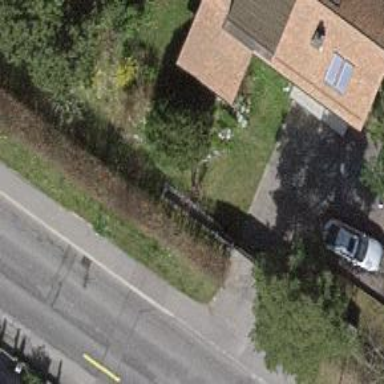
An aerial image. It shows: Deciduous broadleaved tree in garden.